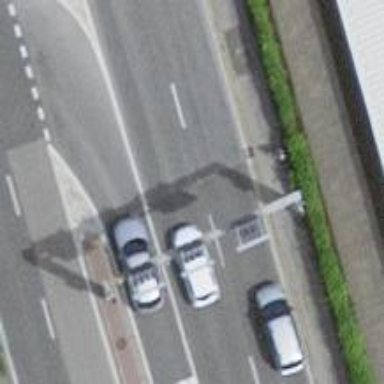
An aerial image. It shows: Secondary road with asphalt surface.